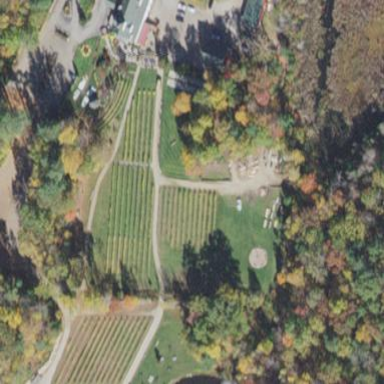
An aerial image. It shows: Vineyard where grapes are grown.